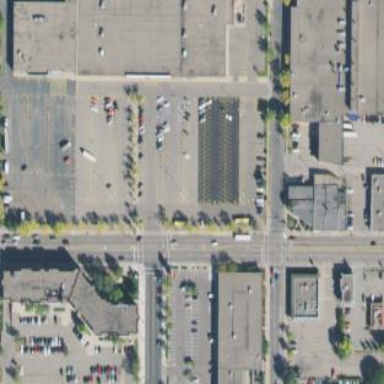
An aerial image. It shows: Parking area.